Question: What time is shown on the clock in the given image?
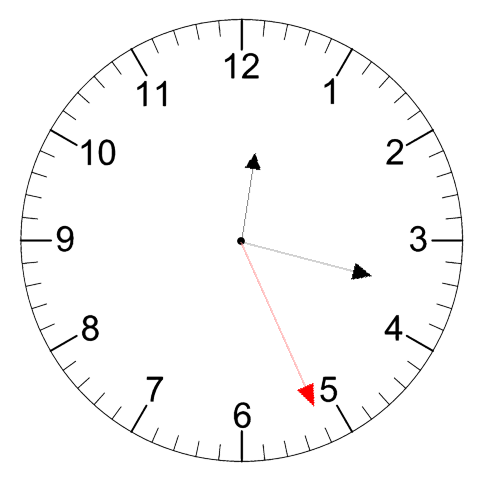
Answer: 12:17:26